Field crop: tomato
Growth stage: 1
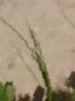
Species: cyperus